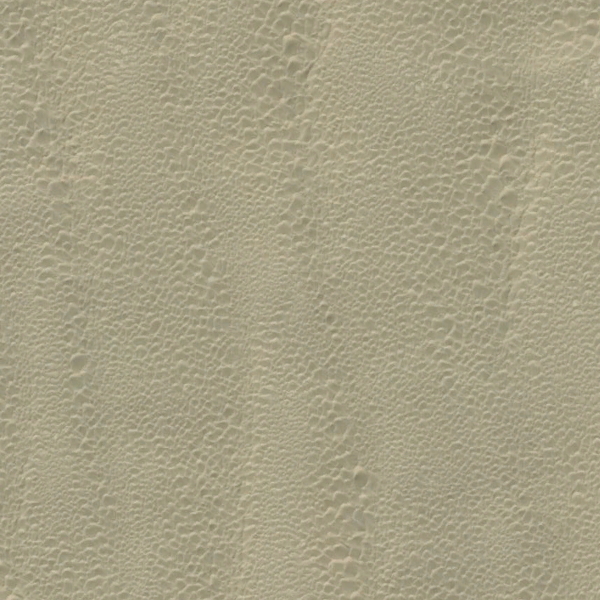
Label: Desert